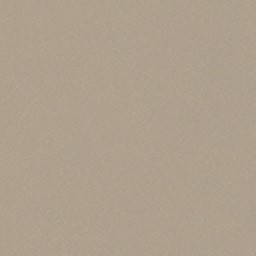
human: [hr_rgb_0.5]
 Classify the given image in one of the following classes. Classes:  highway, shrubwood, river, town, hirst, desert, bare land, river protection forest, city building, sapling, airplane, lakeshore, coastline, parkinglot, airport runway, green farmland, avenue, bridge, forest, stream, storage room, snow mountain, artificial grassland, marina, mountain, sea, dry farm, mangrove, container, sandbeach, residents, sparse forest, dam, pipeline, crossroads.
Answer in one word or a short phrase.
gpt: desert